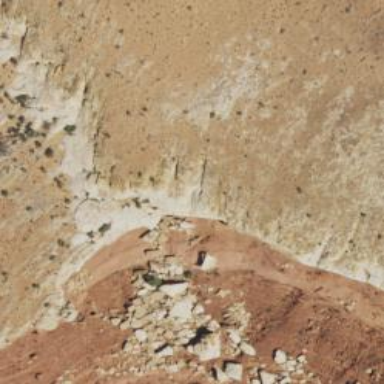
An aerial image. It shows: Cliff in nature.